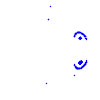
Particle: electron